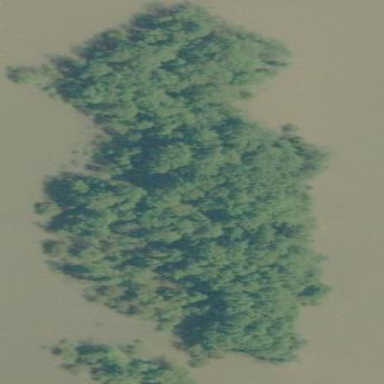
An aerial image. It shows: Islet covered with woodland.